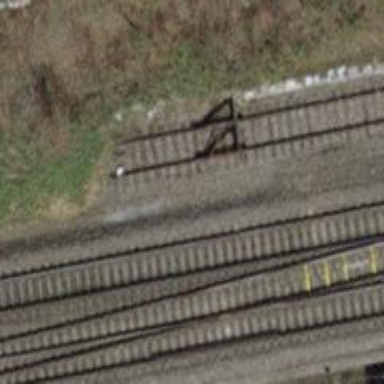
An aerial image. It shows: Railway buffer stop.